Question: I am using a set of images to build a gallery using a plugin. I want to add a last set as an click more link as shown bellow.

'''
<div id="lightGallery" class="row no-gutter venue-photo-list" data-rel="venue-photos">
<div class="col-xs-4 col-md-2" data-title="Nomad" data-desc="Travel the World like a Nomad" data-src="images/venues/venue-medium.jpg"> <a href="javascript:void(0)"> <img src="images/venues/venue-medium.jpg" alt=""> </a> </div>
<div class="col-xs-4 col-md-2" data-title="Nomad" data-desc="Travel the World like a Nomad" data-src="images/venues/venue-medium6.jpg"> <a href="javascript:void(0)"> <img src="images/venues/venue-medium6.jpg" alt=""> </a> </div>
<div class="col-xs-4 col-md-2" data-title="Nomad" data-desc="Travel the World like a Nomad" data-src="images/venues/venue-medium2.jpg"> <a href="javascript:void(0)"> <img src="images/venues/venue-medium2.jpg" alt=""> </a> </div>
<div class="col-xs-4 col-md-2" data-title="Nomad" data-desc="Travel the World like a Nomad" data-src="images/venues/venue-medium3.jpg"> <a href="javascript:void(0)"> <img src="images/venues/venue-medium3.jpg" alt=""> </a> </div>
<div class="col-xs-4 col-md-2" data-title="Nomad" data-desc="Travel the World like a Nomad" data-src="images/venues/venue-medium4.jpg"> <a href="javascript:void(0)"> <img src="images/venues/venue-medium4.jpg" alt=""> </a> </div>
<div class="col-xs-4 col-md-2" data-title="Nomad" data-desc="Travel the World like a Nomad" data-src="images/venues/venue-medium5.jpg"> <a href="javascript:void(0)"> <img src="images/venues/venue-medium5.jpg" alt=""> </a> </div>
<div class="col-xs-4 col-md-2 more-photos"> <a href="http://google.com">More</a> </div>
</div>
'''
When i click that button i would like to redirect to a different page and bypass the gallery plugin event. Any idea how i can force the click?
<URL>
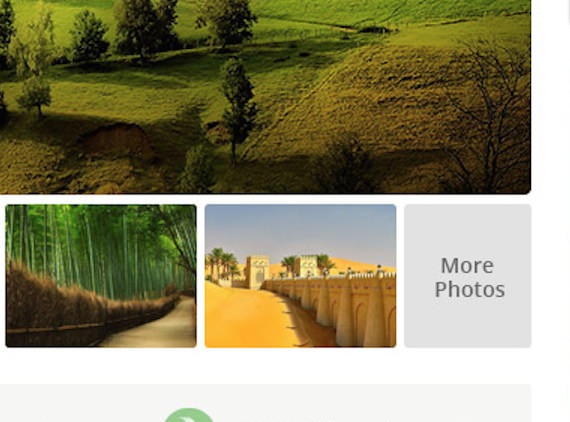
Answer: You can unbind the current event handler on the parent div, allowing the link click to go through:
'''
$('div.more-photos').off('click');
'''